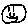
Label: smiley face